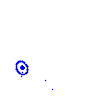
Particle: kaon